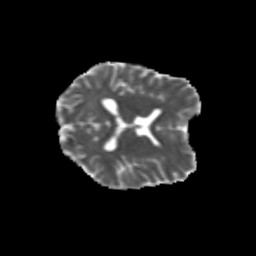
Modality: MD
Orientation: axial
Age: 26
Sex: female
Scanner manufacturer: siemens
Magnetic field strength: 3 T
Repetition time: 3.5 s
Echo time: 0.113 s